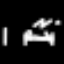
Label: bed